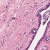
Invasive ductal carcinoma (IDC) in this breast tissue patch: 0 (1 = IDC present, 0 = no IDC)